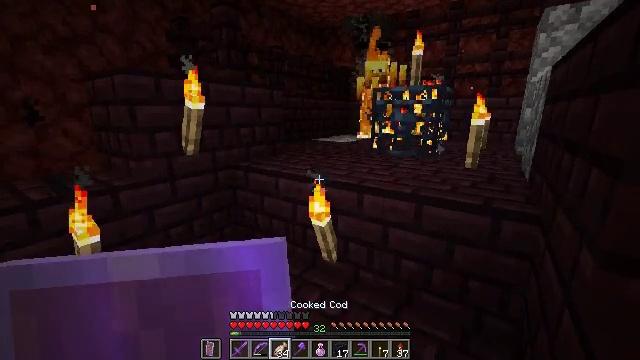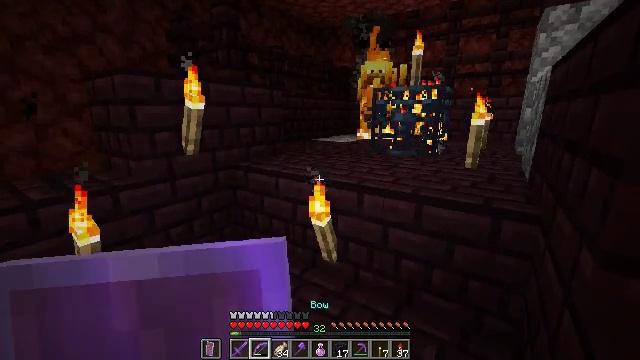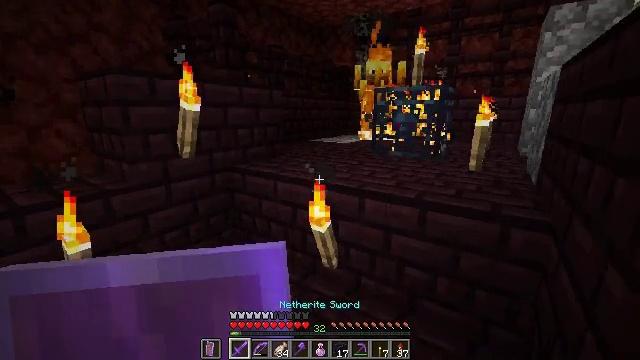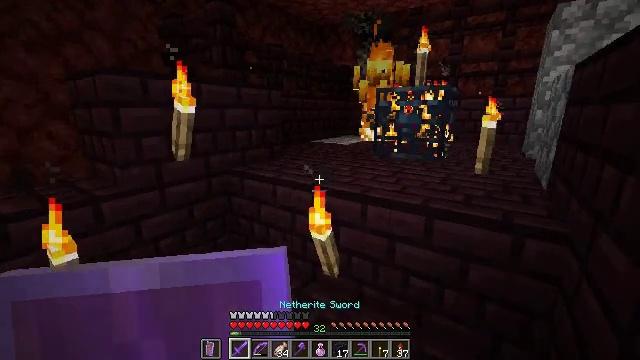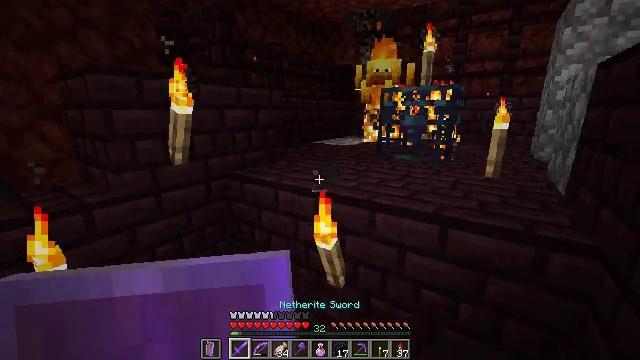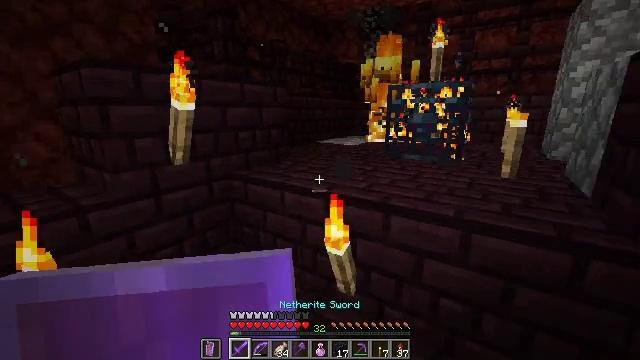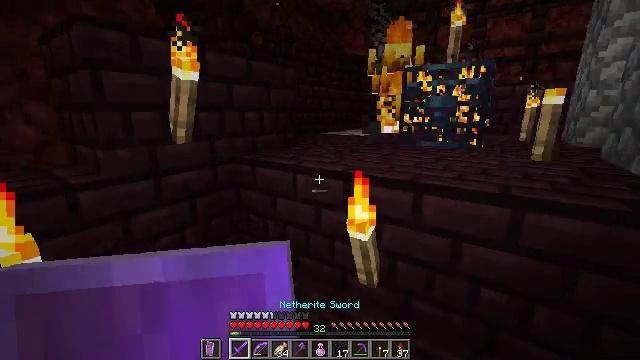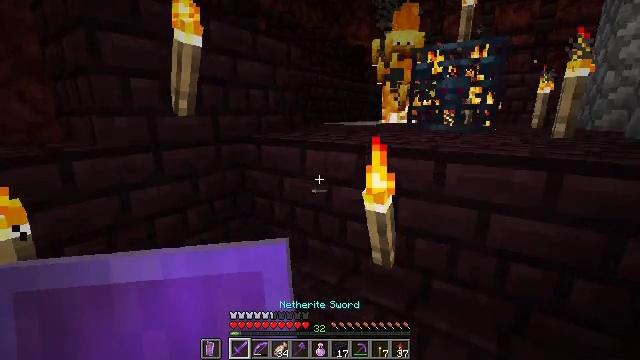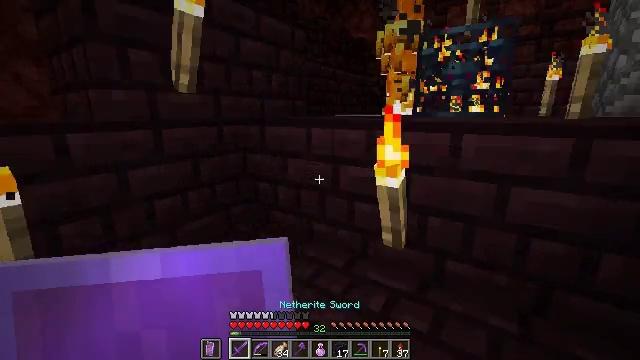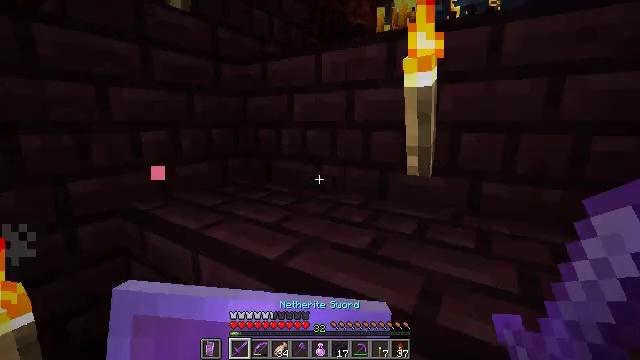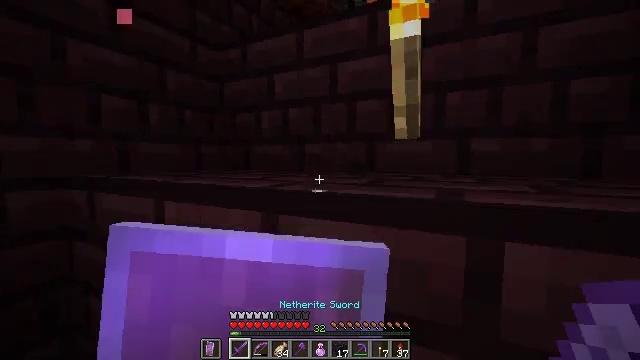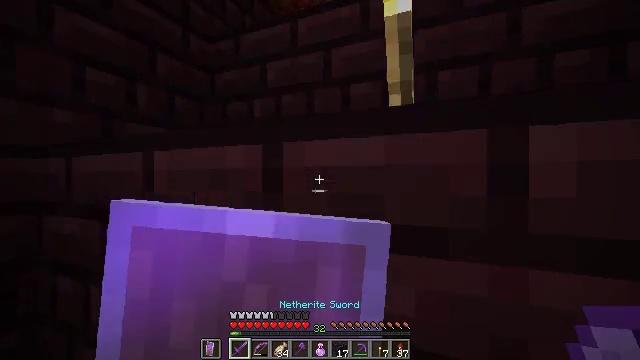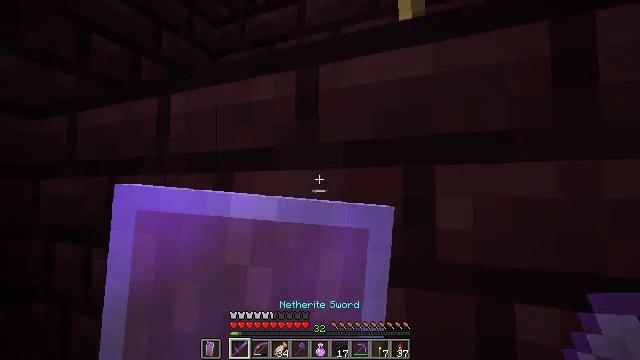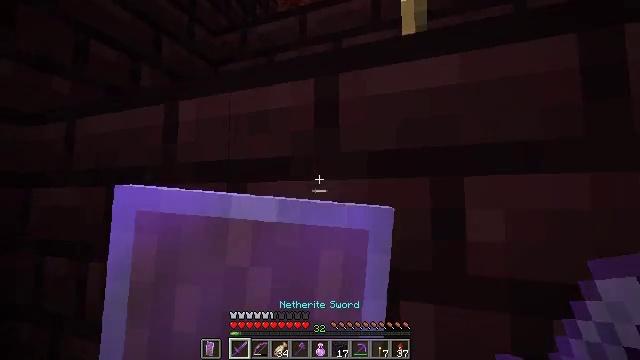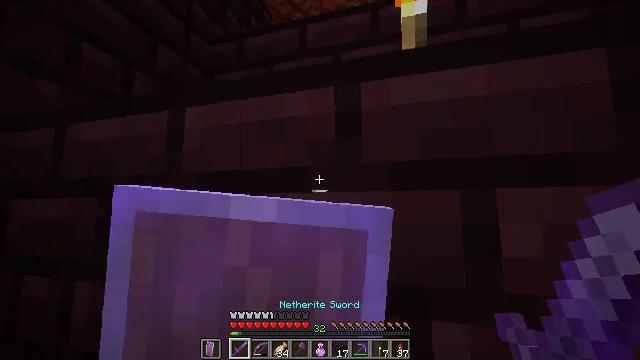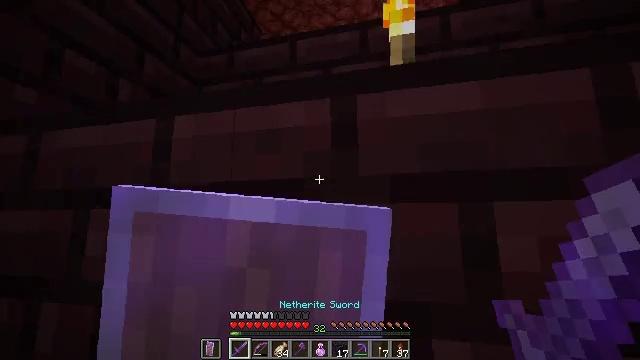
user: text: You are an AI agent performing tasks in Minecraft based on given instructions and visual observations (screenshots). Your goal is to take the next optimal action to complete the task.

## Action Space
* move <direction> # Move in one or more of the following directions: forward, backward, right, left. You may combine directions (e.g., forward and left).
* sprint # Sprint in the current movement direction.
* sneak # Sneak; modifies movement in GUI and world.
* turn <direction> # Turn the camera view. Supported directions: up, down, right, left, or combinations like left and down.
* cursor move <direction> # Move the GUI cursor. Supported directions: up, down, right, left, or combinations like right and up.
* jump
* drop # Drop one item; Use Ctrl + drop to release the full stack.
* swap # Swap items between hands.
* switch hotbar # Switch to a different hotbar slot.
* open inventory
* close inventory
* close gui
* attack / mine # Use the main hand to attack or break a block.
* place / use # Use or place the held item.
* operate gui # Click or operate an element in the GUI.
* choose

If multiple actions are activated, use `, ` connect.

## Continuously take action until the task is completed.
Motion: motion action
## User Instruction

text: Destroy the fire.
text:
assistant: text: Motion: no_op
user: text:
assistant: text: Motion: move forward
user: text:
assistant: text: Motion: move forward
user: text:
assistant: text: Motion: move forward and move left
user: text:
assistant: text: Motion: move forward and move left
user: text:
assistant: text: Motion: move left
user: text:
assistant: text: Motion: move left
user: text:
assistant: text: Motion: no_op
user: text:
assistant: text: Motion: turn right and up, use / place
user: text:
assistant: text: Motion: move left, turn right and up, use / place
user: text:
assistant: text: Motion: move left, turn right and up, use / place
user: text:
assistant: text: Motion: move left, turn right and up, use / place
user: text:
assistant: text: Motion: move left, turn right and up, use / place
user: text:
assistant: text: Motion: move forward and move left, turn right and up, use / place
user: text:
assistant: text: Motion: move forward, turn right and up, use / place
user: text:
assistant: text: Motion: move forward, use / place
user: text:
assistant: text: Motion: move forward, use / place
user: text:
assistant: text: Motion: move forward, turn up, use / place
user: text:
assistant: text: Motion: move forward, turn up, use / place
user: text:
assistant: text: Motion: move forward, turn right and up, use / place
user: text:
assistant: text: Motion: move forward, turn right and up, use / place
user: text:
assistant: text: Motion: move forward, use / place
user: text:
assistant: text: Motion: move forward, turn up, use / place
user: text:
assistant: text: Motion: move forward, use / place
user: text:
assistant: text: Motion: move forward, use / place
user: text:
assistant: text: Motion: move forward, use / place
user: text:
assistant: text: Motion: move forward, use / place
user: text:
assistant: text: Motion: move forward, use / place
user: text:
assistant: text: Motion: move forward, use / place
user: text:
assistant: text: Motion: move right, use / place